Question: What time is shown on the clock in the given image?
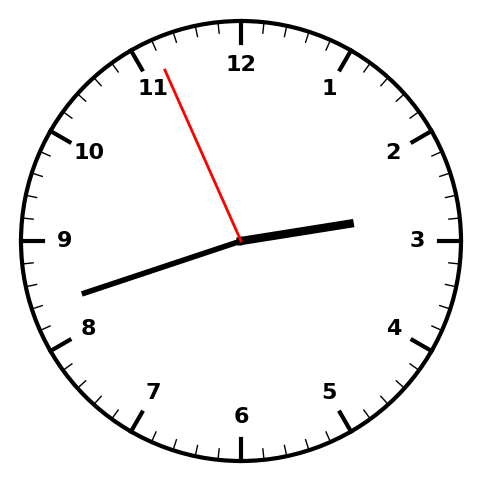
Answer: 02:41:56